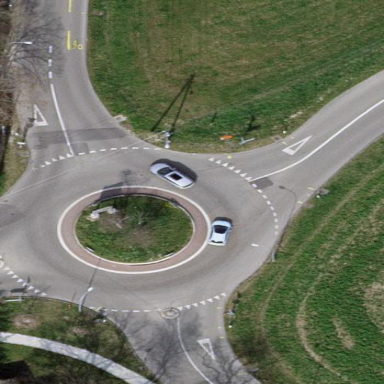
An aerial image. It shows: Secondary road with asphalt surface leading to roundabout.